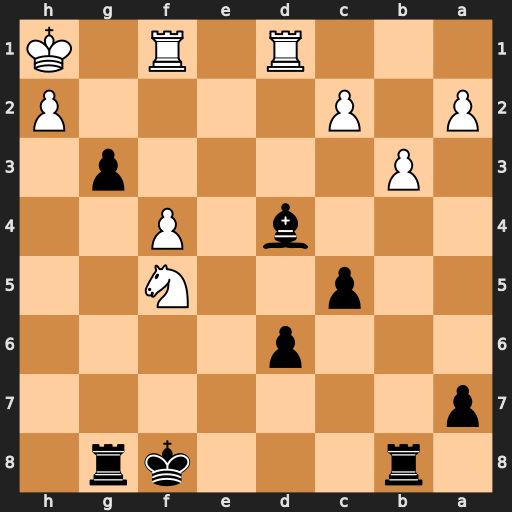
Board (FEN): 1r3kr1/p7/3p4/2p2N2/3b1P2/1P4p1/P1P4P/3R1R1K
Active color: b
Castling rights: -
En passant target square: -
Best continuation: g2#